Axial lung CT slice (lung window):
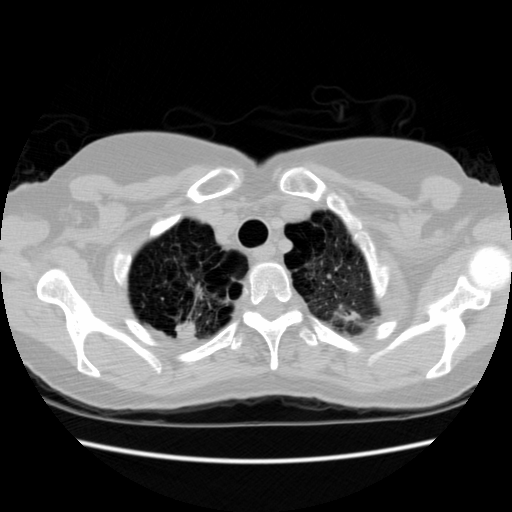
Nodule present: no